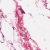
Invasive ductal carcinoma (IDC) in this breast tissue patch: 0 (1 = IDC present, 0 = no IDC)